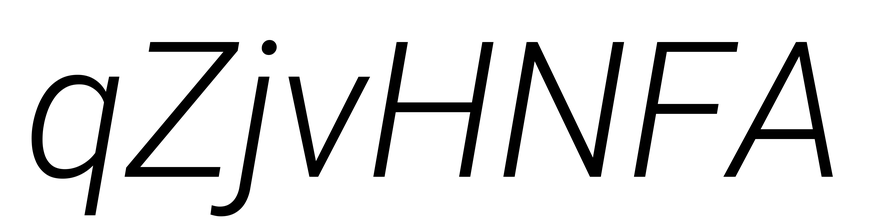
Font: Roboto-Italic_Light_Italic